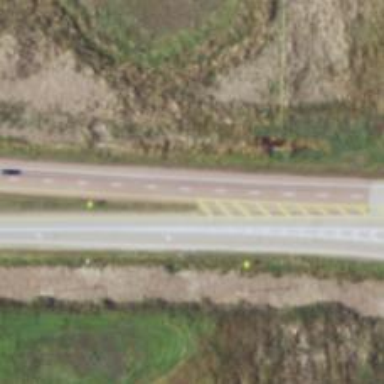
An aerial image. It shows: This image shows trunk highway that functions as expressway.